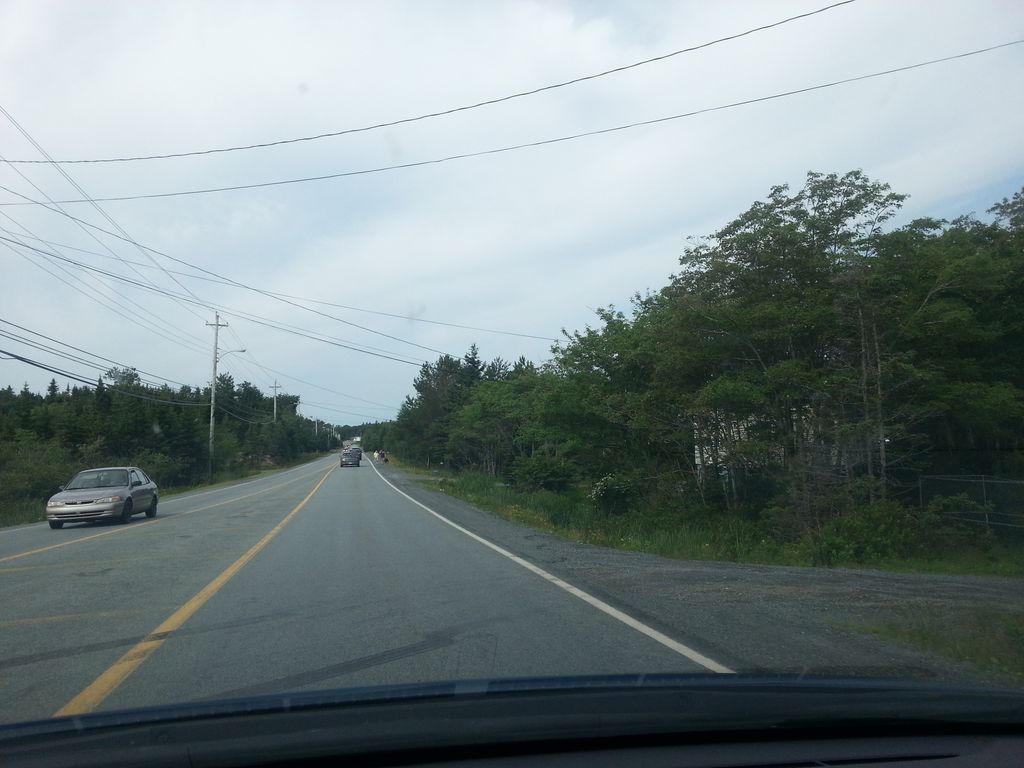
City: halifax